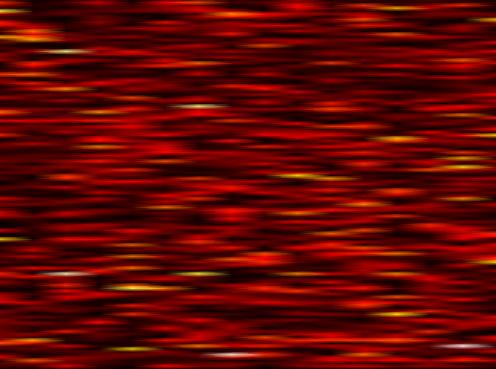
Label: FOFDM